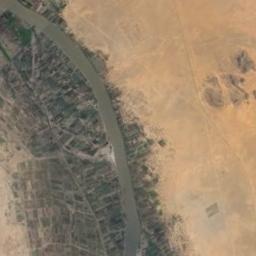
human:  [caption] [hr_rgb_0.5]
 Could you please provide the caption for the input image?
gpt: The river is surrounded by trees .

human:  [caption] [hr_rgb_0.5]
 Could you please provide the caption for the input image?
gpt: The yellow river is between the wasteland and the farmland .

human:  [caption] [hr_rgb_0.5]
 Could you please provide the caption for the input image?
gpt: The river goes through bare land and green grass .

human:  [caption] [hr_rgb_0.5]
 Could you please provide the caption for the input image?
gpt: A curved, Light green river with green and taupe on both sides of the bank, Not far from the yellow desert .

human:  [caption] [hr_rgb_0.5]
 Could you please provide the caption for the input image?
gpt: The river is beside a yellow desert .